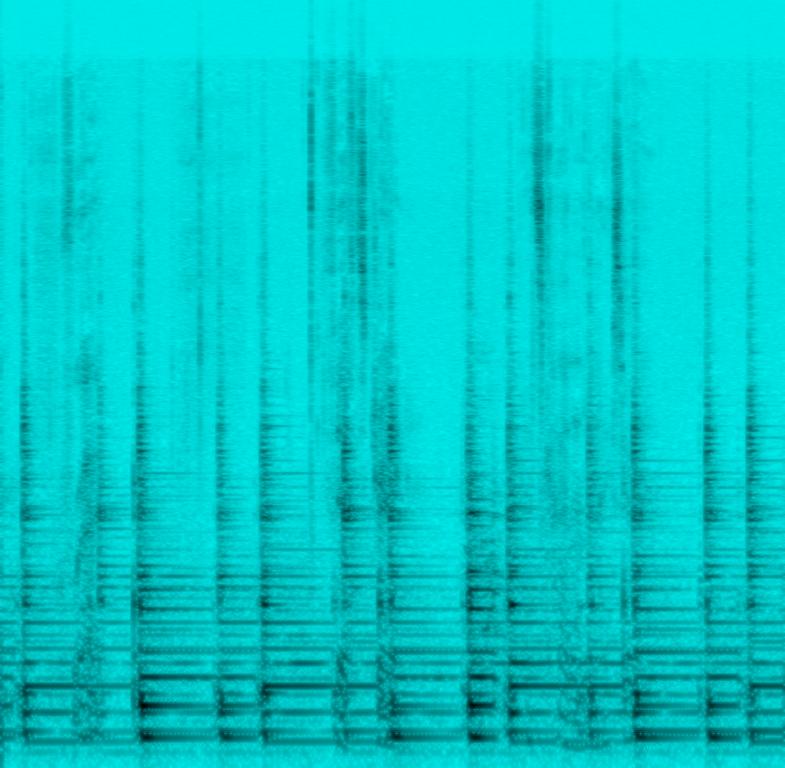
This is the recording of a slide guitar lesson. There is a male instructor playing blues on the steel guitar while speaking and breathing over his performance at the same time.